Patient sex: F
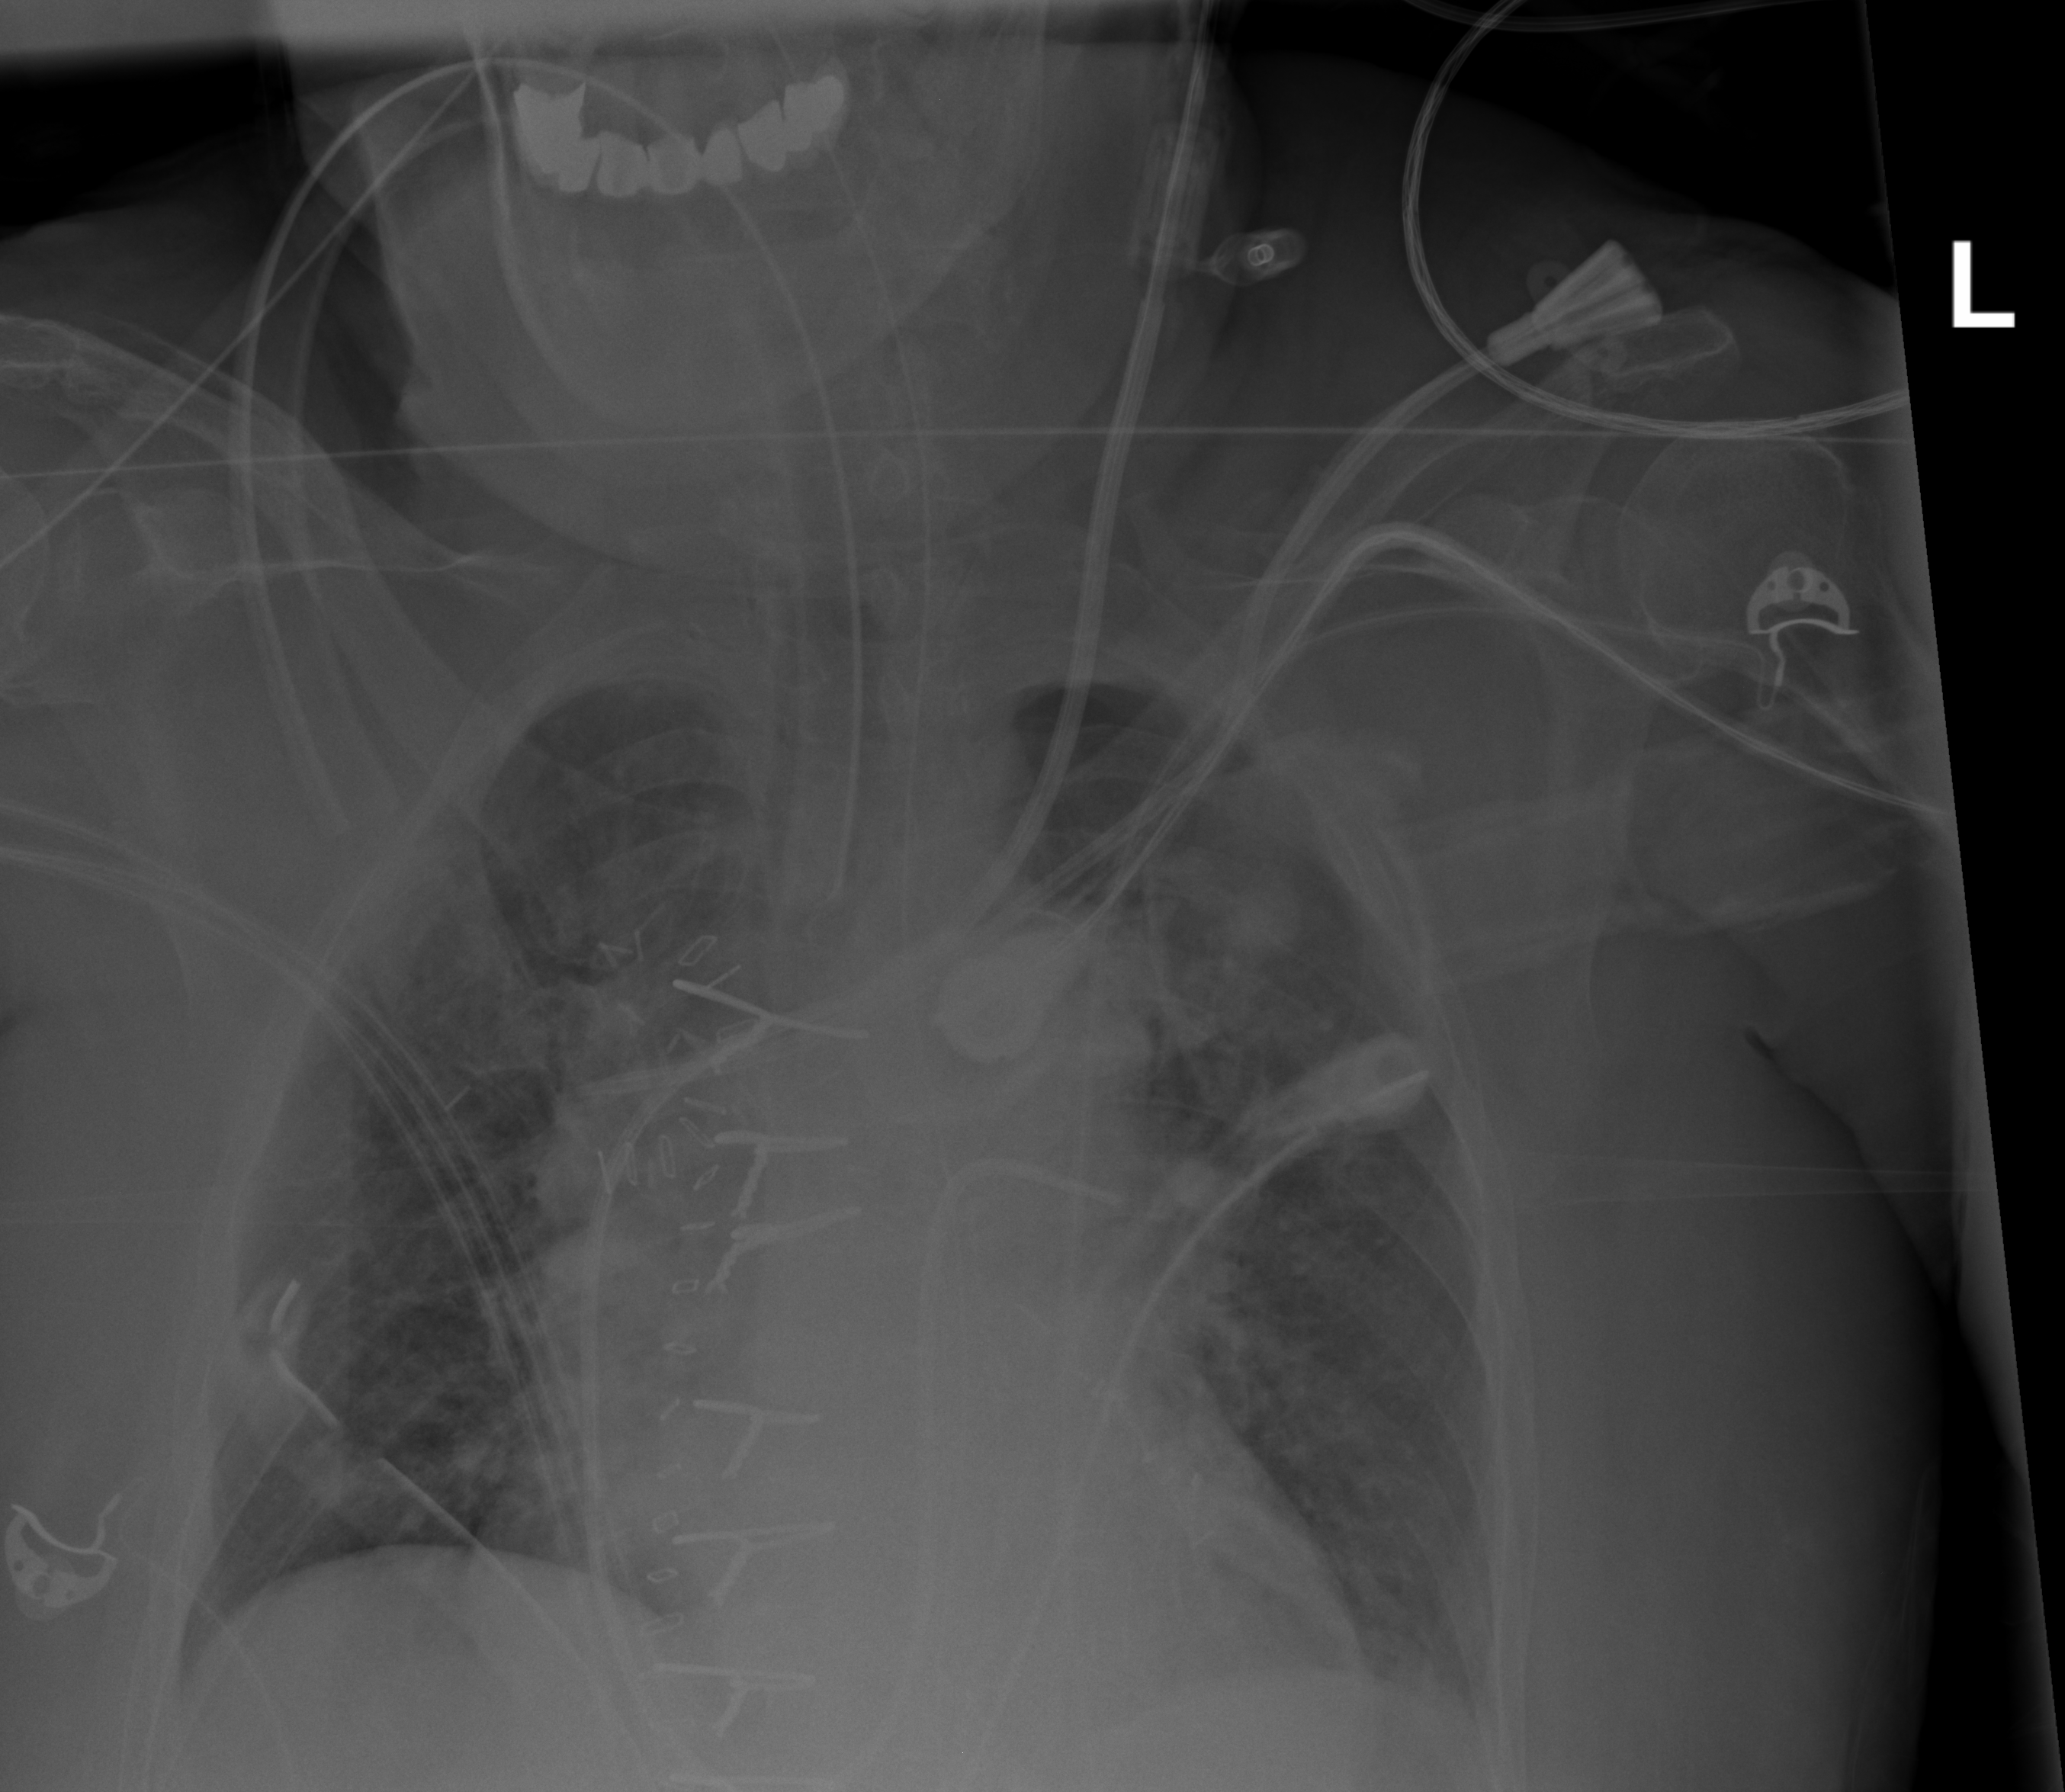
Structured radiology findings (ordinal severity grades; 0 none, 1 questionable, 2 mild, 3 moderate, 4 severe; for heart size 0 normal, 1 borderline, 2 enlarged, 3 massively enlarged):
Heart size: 2
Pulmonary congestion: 1
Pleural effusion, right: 0
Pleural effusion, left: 0
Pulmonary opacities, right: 1
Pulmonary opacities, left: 1
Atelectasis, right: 2
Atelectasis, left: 0